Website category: movie
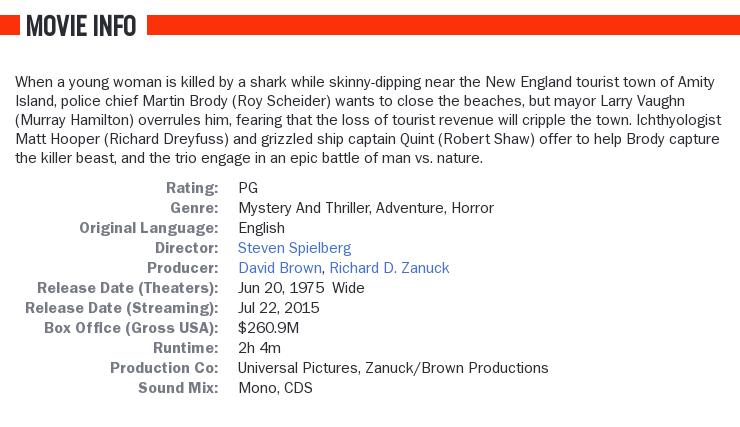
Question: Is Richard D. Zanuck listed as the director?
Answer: no

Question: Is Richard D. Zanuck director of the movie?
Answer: no

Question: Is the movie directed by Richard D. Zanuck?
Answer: no

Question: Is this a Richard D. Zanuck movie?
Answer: no

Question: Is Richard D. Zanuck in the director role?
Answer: no

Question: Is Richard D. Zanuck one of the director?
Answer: no

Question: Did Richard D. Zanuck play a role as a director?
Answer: no